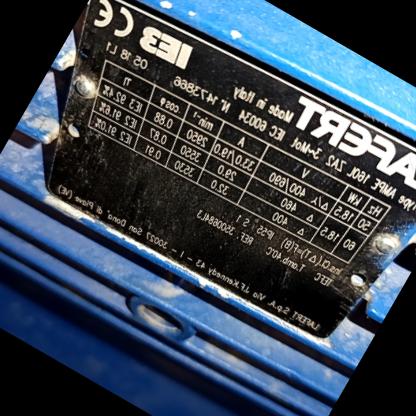
Klasa: tabliczka-znamionowa